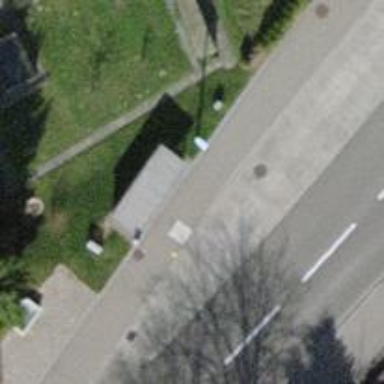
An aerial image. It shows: Platform with shelter for public transport.